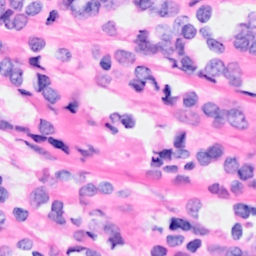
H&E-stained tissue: Breast